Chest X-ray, PA view. Patient: 18 years old, sex M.
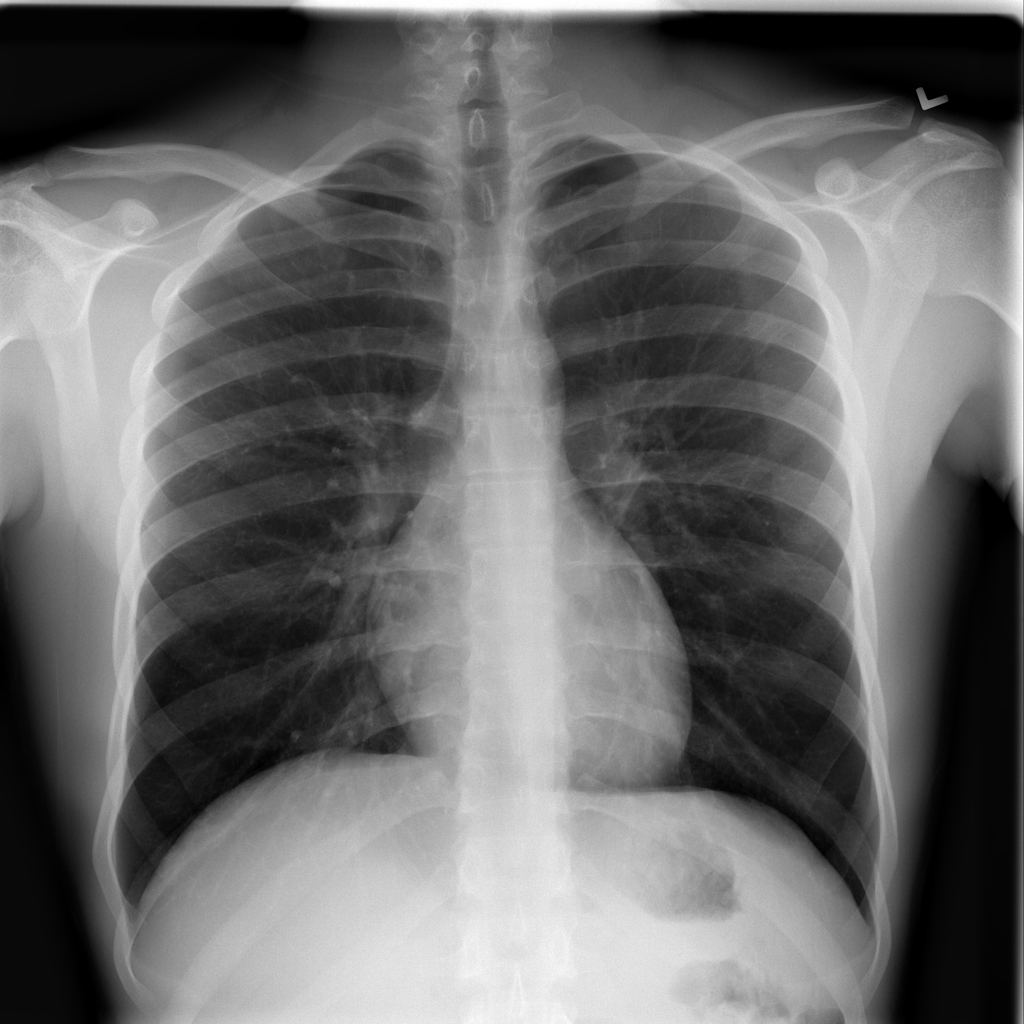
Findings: No Finding